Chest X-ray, PA view. Patient: 38 years old, sex F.
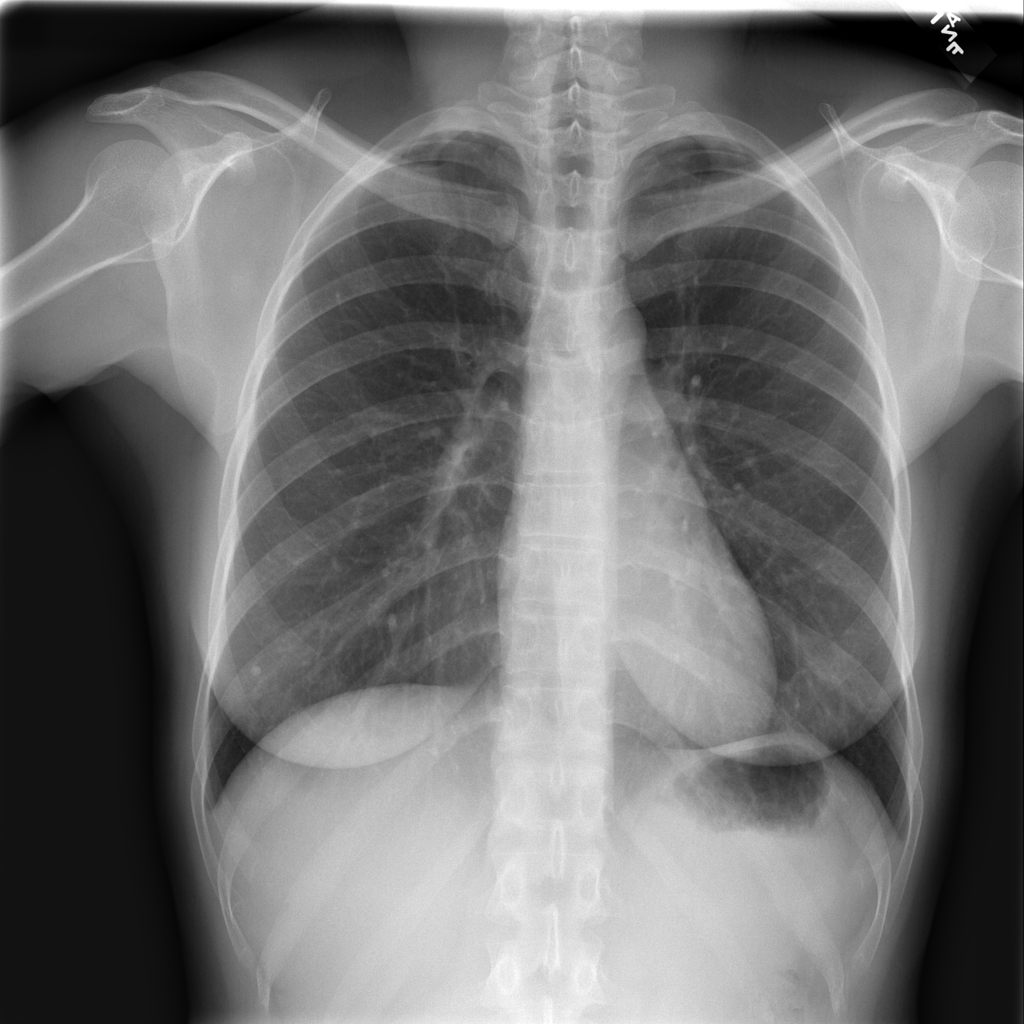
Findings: Nodule